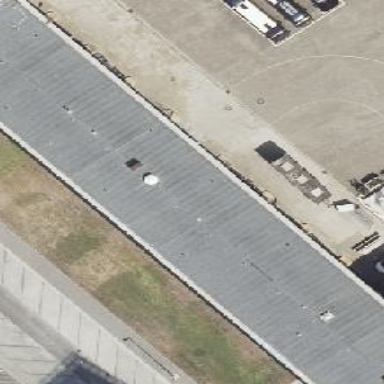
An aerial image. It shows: Service building with flat roof.